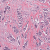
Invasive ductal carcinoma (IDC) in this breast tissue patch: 1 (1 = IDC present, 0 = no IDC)